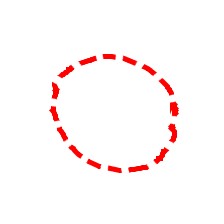
Shape: circle